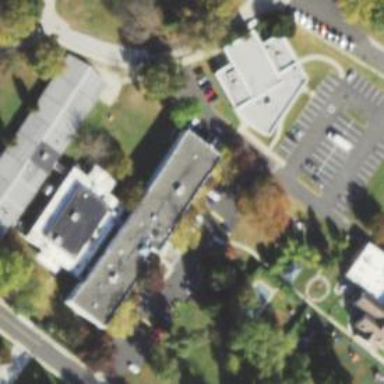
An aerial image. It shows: School.